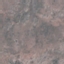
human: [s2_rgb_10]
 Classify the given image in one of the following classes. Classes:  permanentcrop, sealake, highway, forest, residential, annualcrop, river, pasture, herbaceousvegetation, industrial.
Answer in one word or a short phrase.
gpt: HerbaceousVegetation